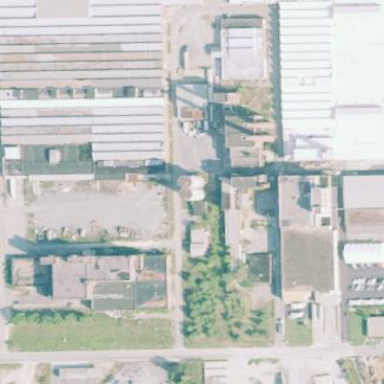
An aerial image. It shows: Historic factory.